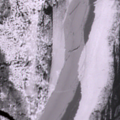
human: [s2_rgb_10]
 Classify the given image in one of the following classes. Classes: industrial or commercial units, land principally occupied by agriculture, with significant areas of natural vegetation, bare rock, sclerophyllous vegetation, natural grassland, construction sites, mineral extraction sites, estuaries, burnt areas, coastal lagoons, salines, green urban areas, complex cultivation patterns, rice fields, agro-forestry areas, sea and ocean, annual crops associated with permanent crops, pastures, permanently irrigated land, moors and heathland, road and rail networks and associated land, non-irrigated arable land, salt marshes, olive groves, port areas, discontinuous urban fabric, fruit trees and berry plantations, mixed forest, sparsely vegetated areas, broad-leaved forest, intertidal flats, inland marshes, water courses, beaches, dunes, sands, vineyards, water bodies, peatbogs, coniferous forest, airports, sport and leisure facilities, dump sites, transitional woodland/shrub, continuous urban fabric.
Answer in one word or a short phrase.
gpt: sea and ocean